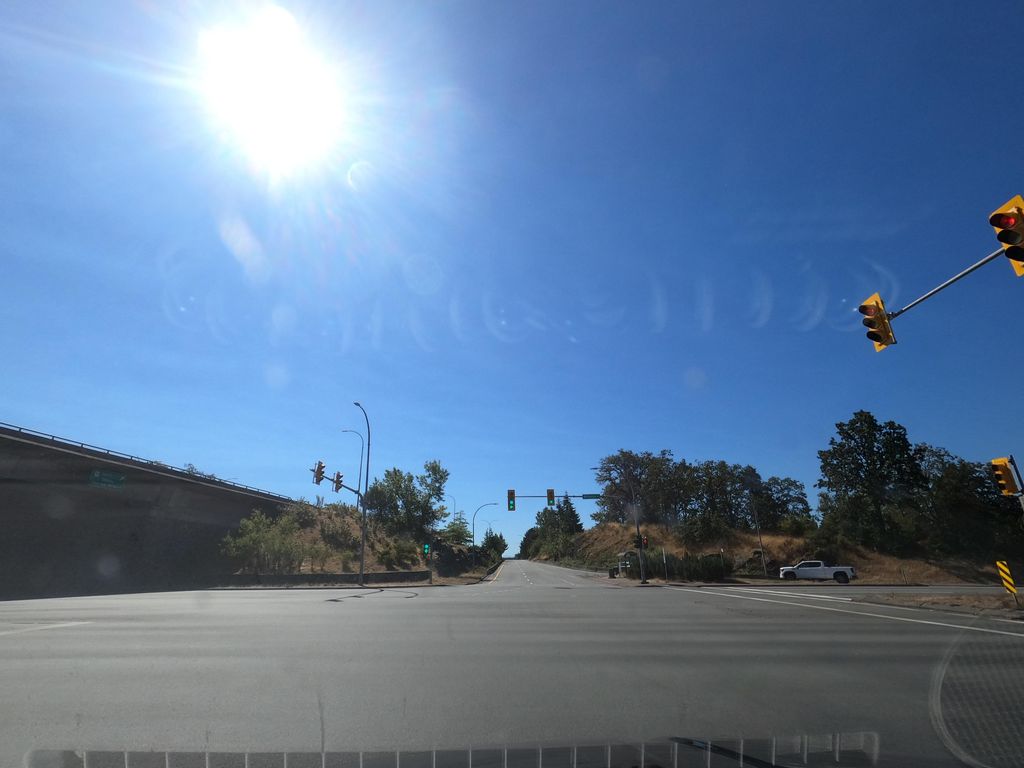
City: victoria